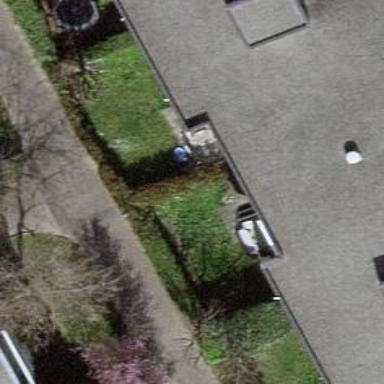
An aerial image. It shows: Garden enclosed by fence.